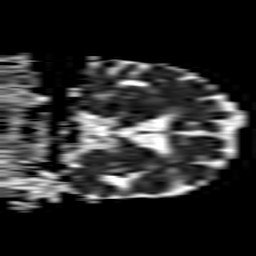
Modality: ADC
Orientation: coronal
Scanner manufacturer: philips
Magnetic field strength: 1.5 T
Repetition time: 3.403 s
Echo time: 0.06922 s